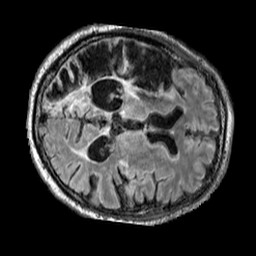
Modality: FLAIR
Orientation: axial
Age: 51
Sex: male
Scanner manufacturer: siemens
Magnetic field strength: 3 T
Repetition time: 5 s
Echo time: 0.387 s